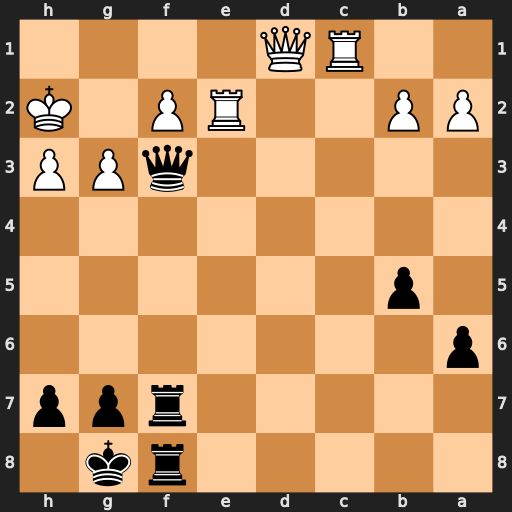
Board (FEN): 5rk1/5rpp/p7/1p6/8/5qPP/PP2RP1K/2RQ4
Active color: b
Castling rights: -
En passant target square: -
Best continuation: Qxe2 Qxe2 Rxf2+ Qxf2 Rxf2+